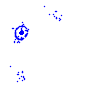
Particle: electron